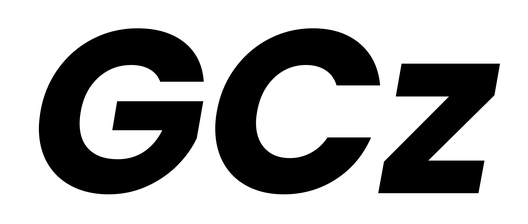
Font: Poppins-BoldItalic